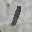
Label: 1